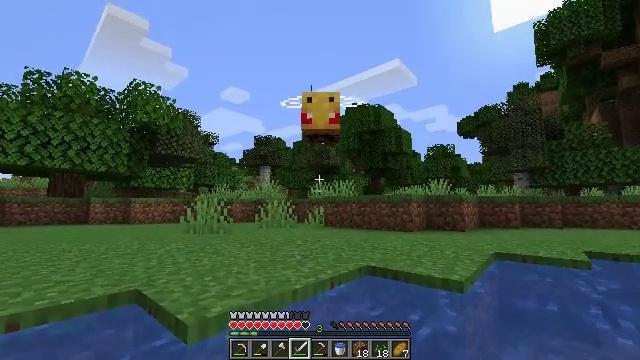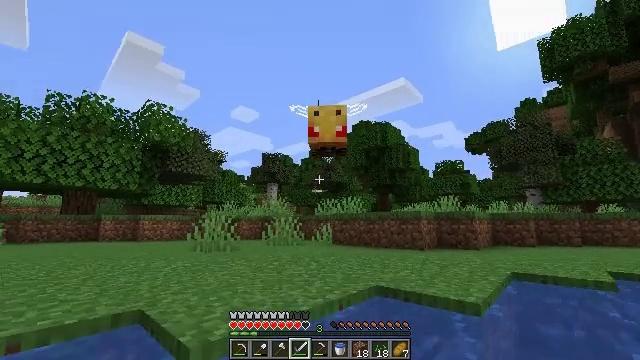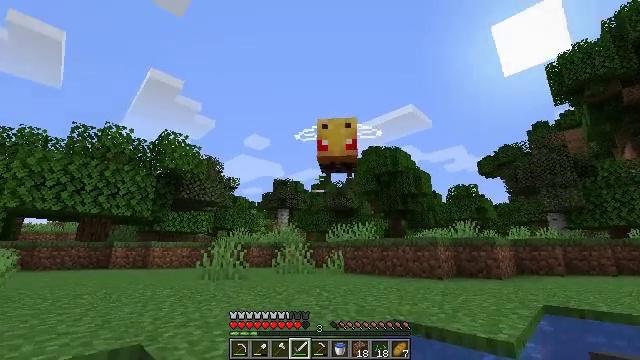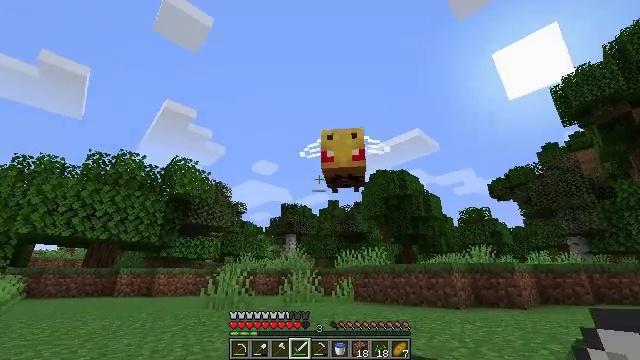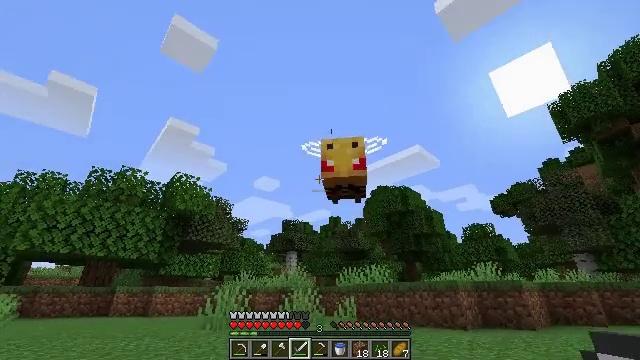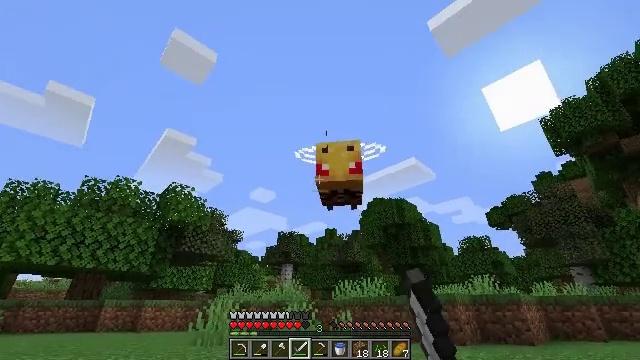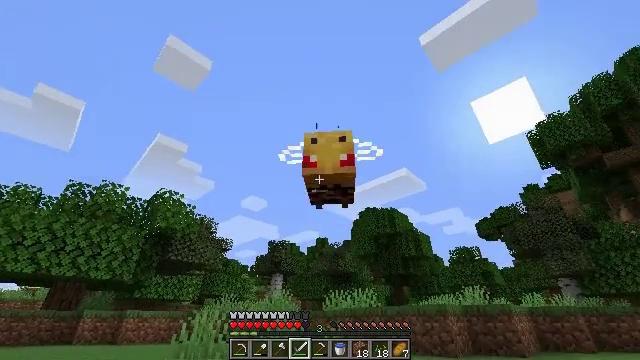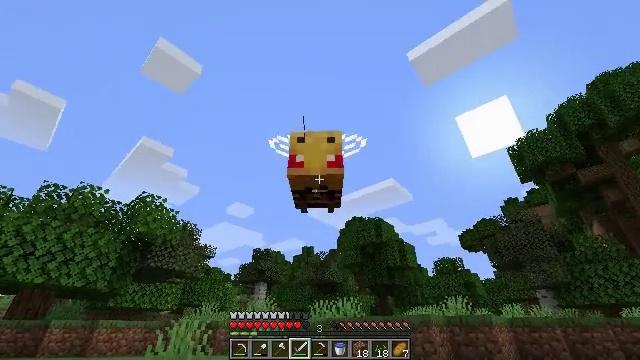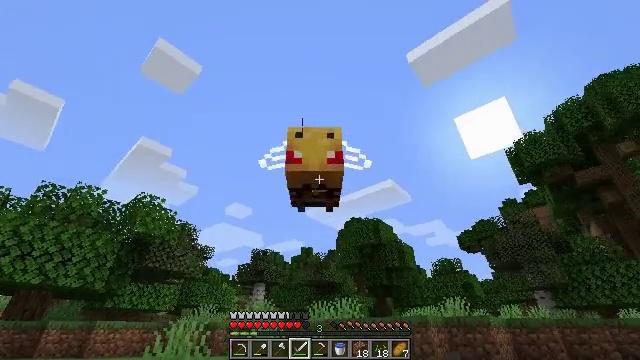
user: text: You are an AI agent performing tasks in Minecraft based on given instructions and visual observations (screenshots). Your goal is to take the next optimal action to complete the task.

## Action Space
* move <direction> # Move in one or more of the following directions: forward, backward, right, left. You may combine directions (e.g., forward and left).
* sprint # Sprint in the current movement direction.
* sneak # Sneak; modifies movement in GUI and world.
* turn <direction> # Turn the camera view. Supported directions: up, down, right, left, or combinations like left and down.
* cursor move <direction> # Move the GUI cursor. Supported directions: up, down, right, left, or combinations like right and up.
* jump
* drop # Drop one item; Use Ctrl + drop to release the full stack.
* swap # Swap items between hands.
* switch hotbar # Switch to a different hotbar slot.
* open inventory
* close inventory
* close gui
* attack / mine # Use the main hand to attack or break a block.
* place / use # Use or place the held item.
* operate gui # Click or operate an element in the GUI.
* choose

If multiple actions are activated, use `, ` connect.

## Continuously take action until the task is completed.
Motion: motion action
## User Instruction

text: Hunt the bee.
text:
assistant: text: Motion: move forward, turn left and up
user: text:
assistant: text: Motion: turn left and up
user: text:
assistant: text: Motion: turn left and up
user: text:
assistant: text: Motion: turn up, attack / mine
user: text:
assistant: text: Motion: turn up, attack / mine
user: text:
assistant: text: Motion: turn right and up, attack / mine
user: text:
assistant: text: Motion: move back, turn right and up
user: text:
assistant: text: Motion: move back, attack / mine
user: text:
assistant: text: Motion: attack / mine